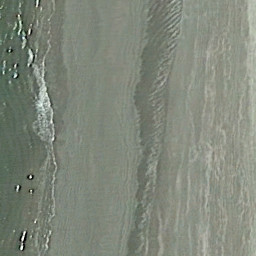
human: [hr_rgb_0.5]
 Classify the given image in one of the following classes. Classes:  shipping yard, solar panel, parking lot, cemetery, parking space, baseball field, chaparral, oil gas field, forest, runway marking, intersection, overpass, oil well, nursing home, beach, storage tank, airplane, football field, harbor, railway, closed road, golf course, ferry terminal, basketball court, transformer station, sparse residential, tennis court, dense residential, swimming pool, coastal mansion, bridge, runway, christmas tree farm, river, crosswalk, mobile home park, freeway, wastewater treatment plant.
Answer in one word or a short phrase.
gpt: beach